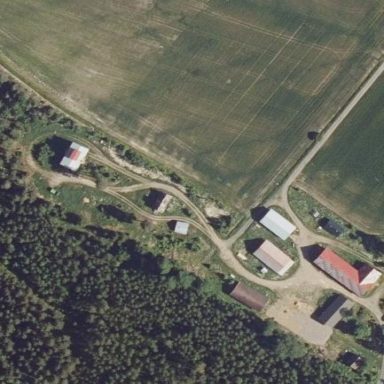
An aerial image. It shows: Unpaved track road.